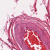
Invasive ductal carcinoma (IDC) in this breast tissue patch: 0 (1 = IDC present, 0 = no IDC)